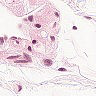
Metastatic tissue present: no